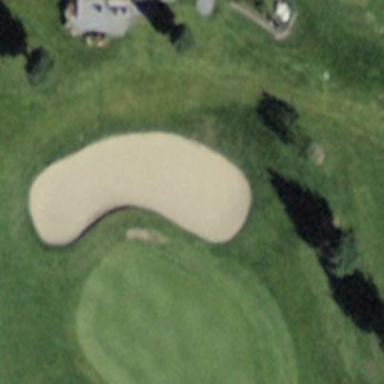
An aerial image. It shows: Golf bunker filled with sandy terrain.